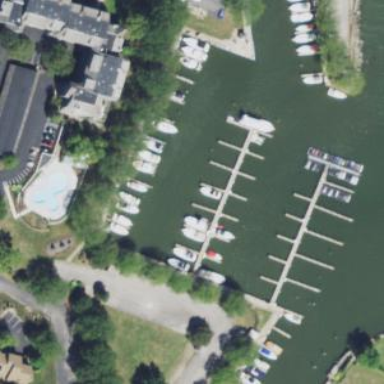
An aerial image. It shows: Marina on leisure land.